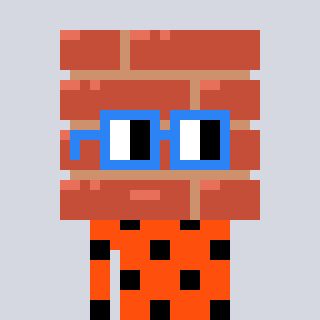
a pixel art character with square blue glasses, a wall-shaped head and a orange-colored body on a cool background